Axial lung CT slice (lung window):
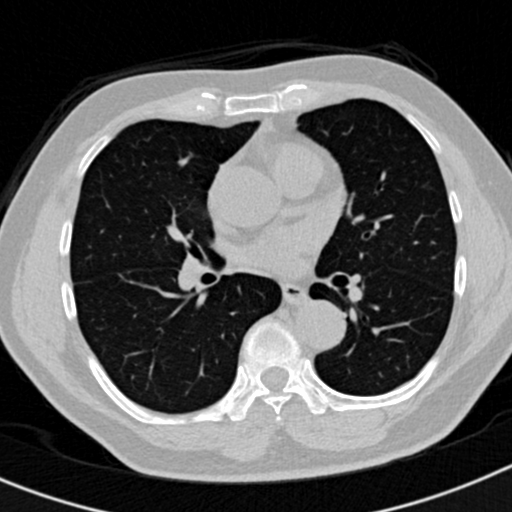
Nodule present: no